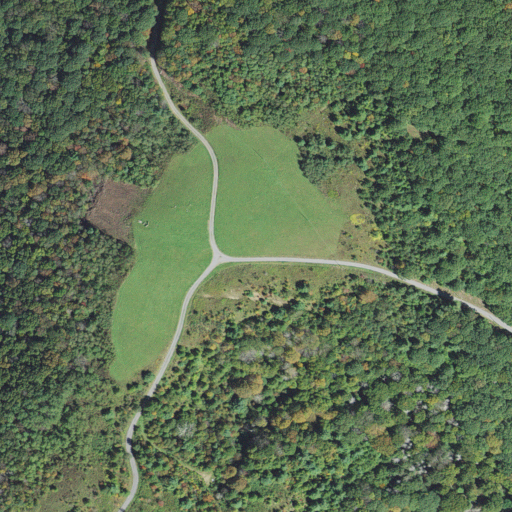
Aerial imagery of gap in North Carolina named Buckeye Gap containing deciduous forest, shrub, open development, and mixed forest